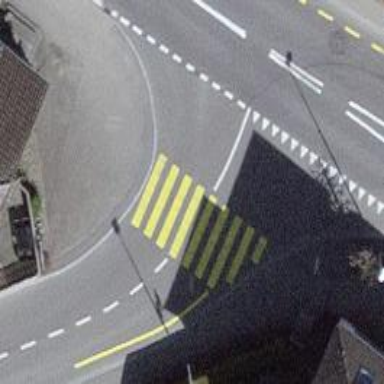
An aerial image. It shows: Uncontrolled zebra crossing with zebra markings.